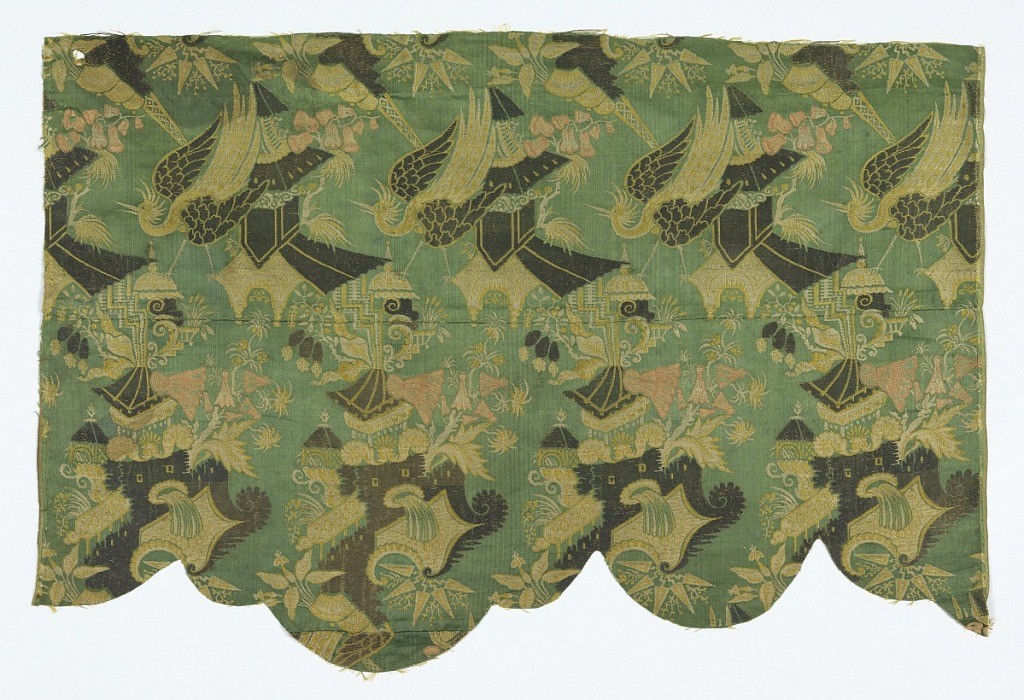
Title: Textile
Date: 18th century
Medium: silk Technique: brocade
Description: Allover design in very stylized rendering, houses, and waterall, flowers and bird in tan, gry and rose on green background